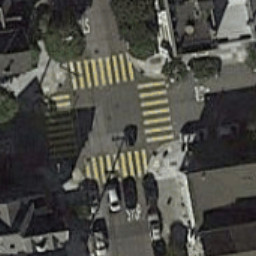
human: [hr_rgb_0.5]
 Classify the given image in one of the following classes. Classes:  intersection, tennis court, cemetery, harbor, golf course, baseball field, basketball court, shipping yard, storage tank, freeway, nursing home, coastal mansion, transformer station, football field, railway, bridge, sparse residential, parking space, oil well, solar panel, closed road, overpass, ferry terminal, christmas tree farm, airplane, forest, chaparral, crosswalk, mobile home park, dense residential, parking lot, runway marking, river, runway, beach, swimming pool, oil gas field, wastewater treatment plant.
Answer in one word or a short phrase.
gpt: crosswalk